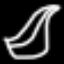
Label: leaf